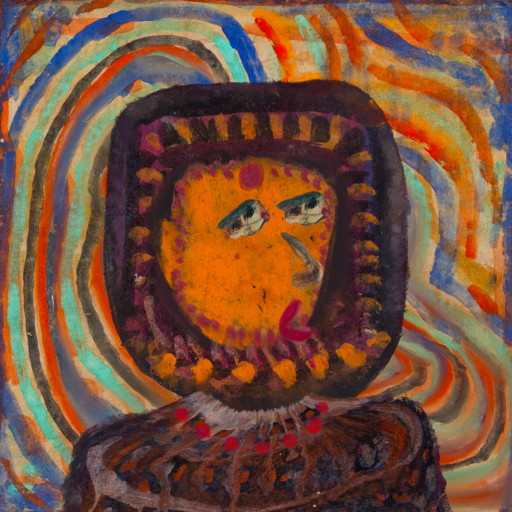
Background: Sisters, Head And Neck Side: Doll_w_Hair, Face Side: Pipe, Bust: Hypocrite, Hair Side: Blank, Head Accessory: Blank, Second Necklace: Blank, Necklace: Irani_3, Baby: Blank